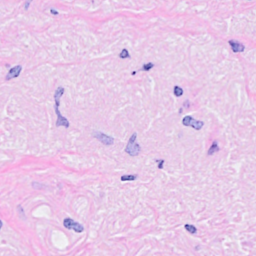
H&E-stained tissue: Breast